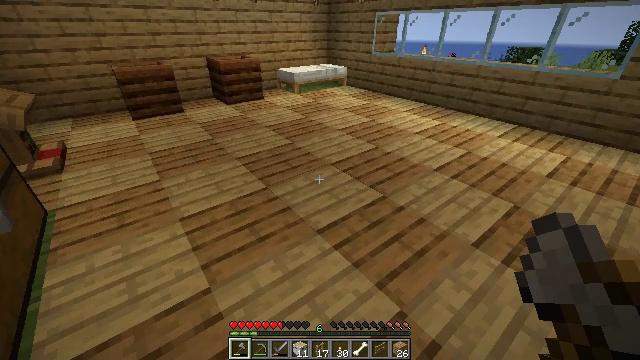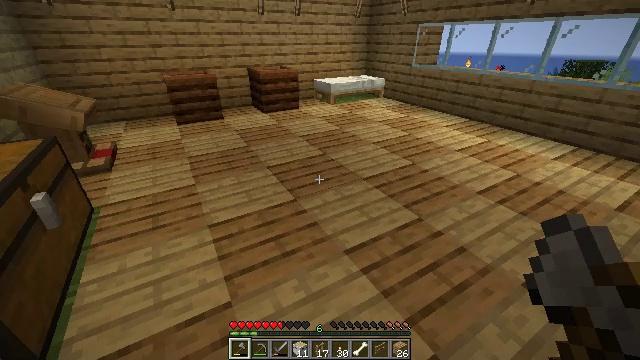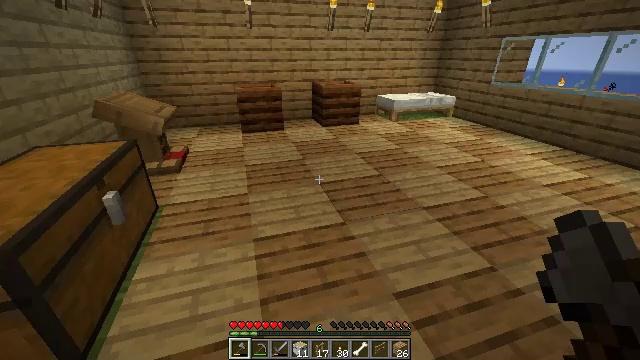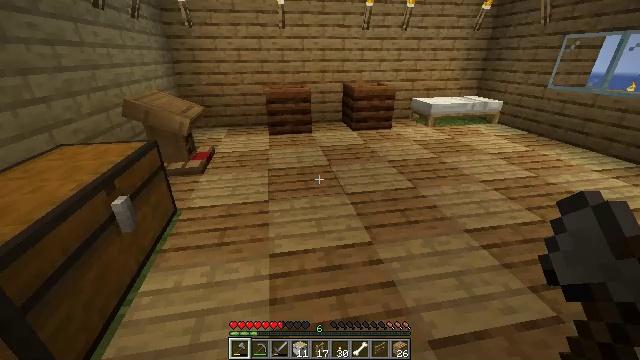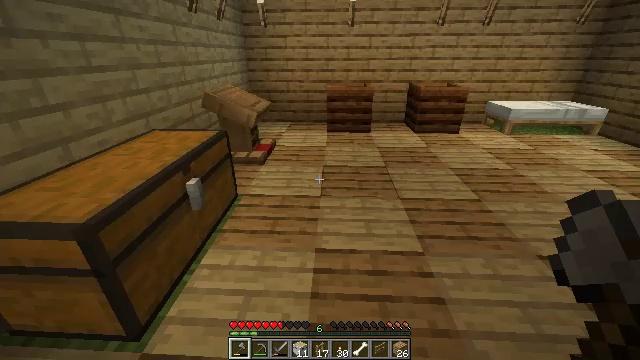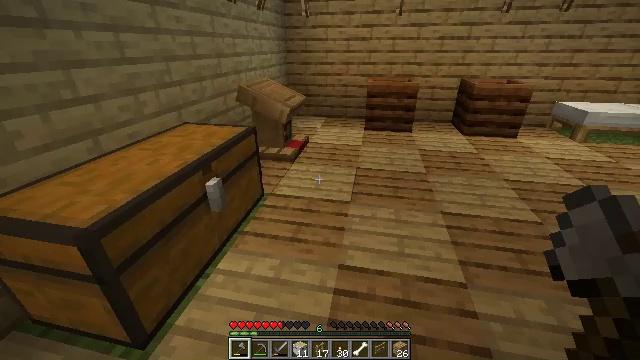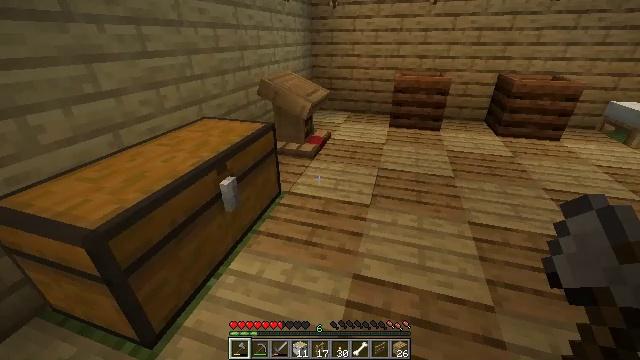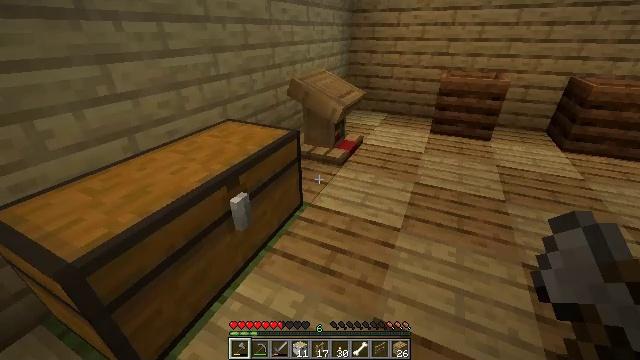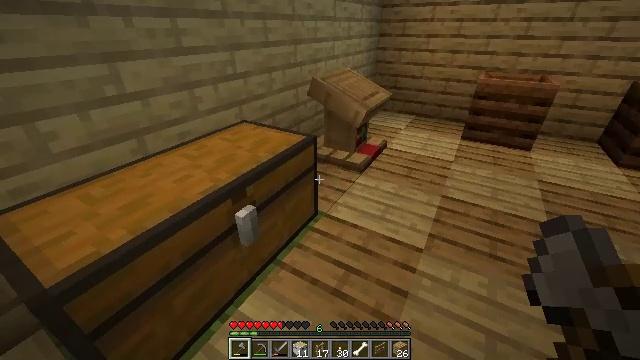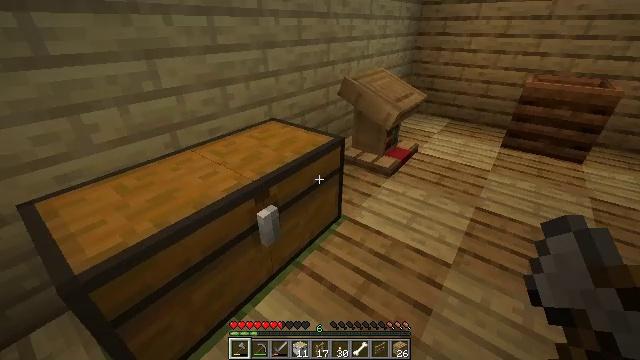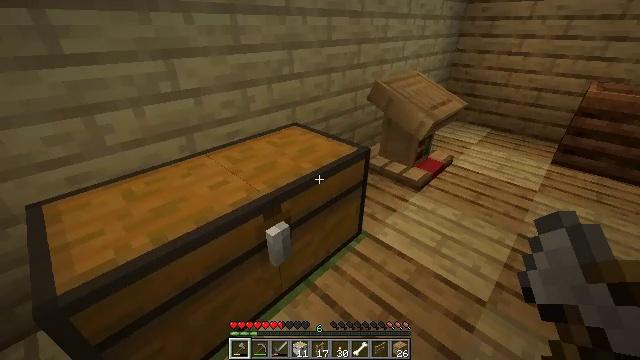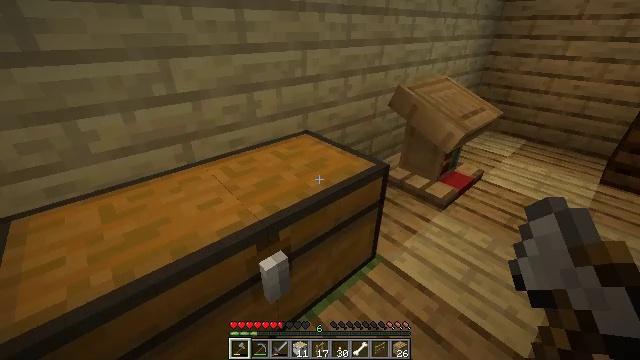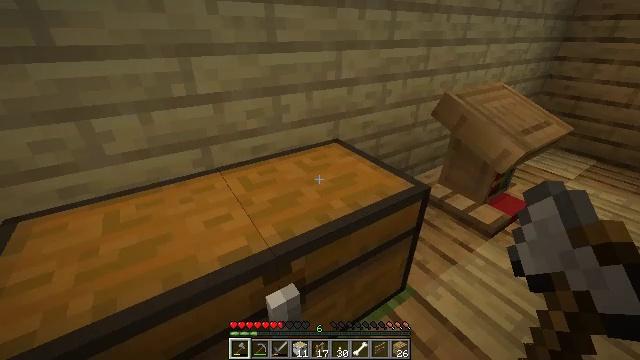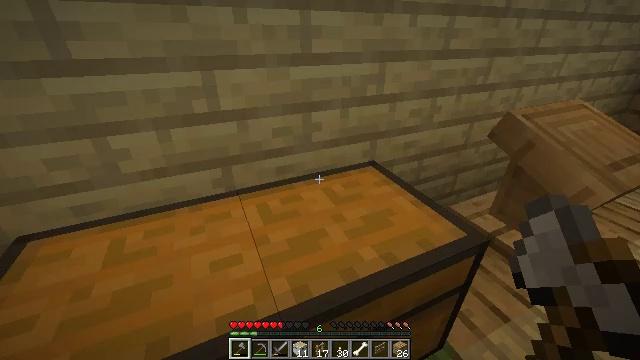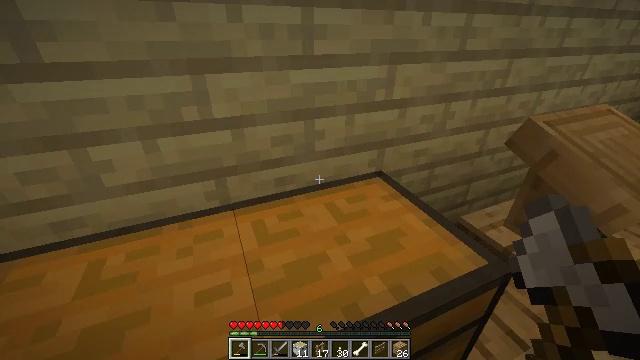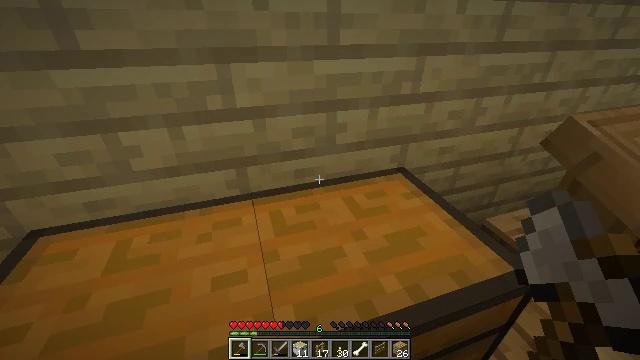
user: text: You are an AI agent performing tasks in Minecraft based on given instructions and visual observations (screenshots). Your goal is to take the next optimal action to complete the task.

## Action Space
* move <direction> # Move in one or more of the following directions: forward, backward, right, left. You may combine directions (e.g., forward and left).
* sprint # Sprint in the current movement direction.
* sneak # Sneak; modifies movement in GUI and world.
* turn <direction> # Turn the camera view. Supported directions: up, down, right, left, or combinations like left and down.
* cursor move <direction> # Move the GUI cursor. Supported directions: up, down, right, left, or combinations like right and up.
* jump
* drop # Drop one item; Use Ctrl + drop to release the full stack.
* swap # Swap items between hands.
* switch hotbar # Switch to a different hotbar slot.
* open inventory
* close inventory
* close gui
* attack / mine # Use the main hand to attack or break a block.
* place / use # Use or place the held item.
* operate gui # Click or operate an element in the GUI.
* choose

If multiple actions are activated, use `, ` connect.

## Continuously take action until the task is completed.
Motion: motion action
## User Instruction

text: Take wool and planks to craft a gray bed.
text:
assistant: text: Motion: move forward, turn left and up
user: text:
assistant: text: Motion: move forward, turn left and up
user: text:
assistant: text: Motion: move forward, turn left
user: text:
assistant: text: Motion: move forward, turn left
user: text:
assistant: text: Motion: move forward, turn left and down
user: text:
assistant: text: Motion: move forward, turn left and down
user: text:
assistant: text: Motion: move forward, turn left and down
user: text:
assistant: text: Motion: move forward, turn left
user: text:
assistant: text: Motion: move forward, turn left
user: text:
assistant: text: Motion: move forward, turn left
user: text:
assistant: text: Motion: move forward, turn left
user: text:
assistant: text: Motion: move forward, turn left
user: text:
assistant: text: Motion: move forward, turn left
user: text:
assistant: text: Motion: turn left
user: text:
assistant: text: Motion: turn left and down
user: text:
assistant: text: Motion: turn left and down
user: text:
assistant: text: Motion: turn left and down
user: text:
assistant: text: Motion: turn left and down
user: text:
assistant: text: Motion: turn left and down
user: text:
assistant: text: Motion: turn left and down
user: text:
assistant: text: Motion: turn left and down
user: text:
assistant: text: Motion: turn down
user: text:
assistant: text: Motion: no_op
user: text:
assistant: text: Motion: no_op
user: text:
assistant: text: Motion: use / place
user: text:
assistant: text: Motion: use / place
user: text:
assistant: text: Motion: use / place
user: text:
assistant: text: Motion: no_op
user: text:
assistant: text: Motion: no_op
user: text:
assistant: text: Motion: no_op